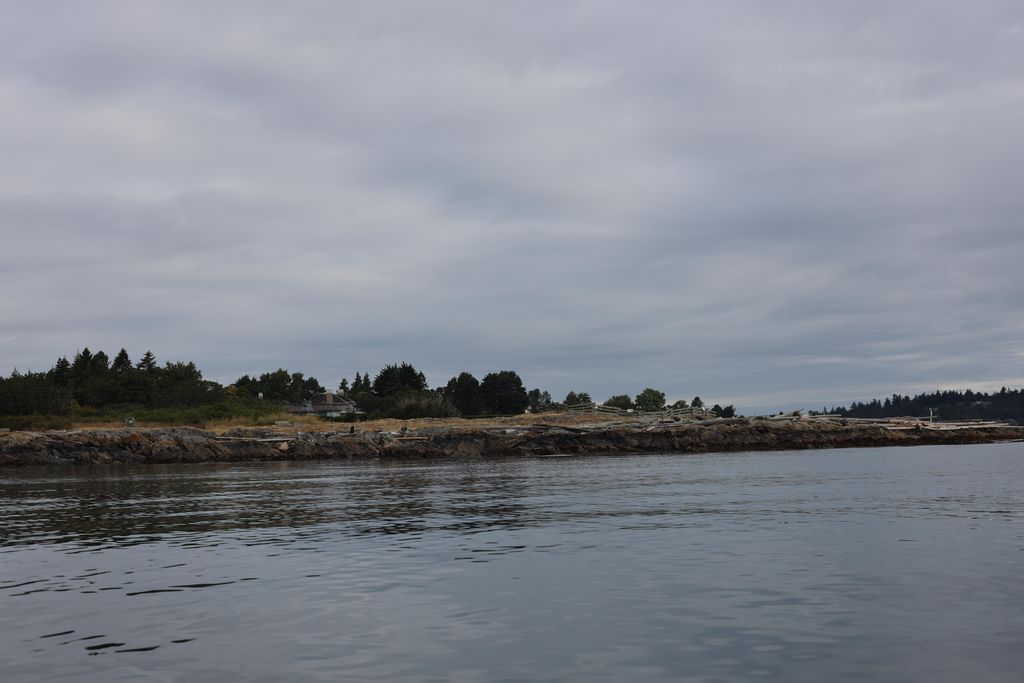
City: victoria